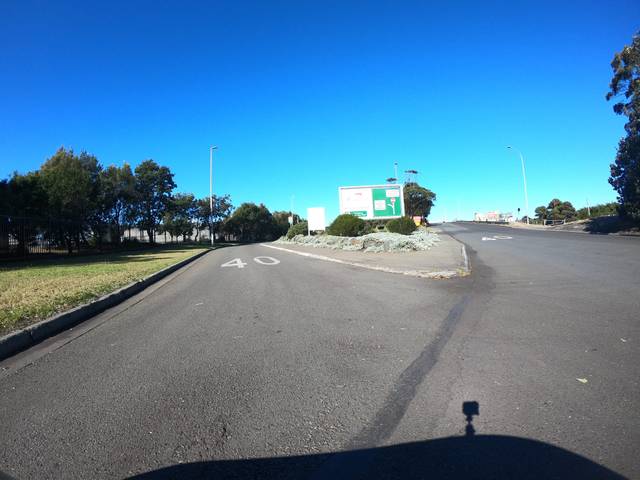
Region: Australia
Coordinates: -34.442, 150.897